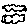
Label: cloud